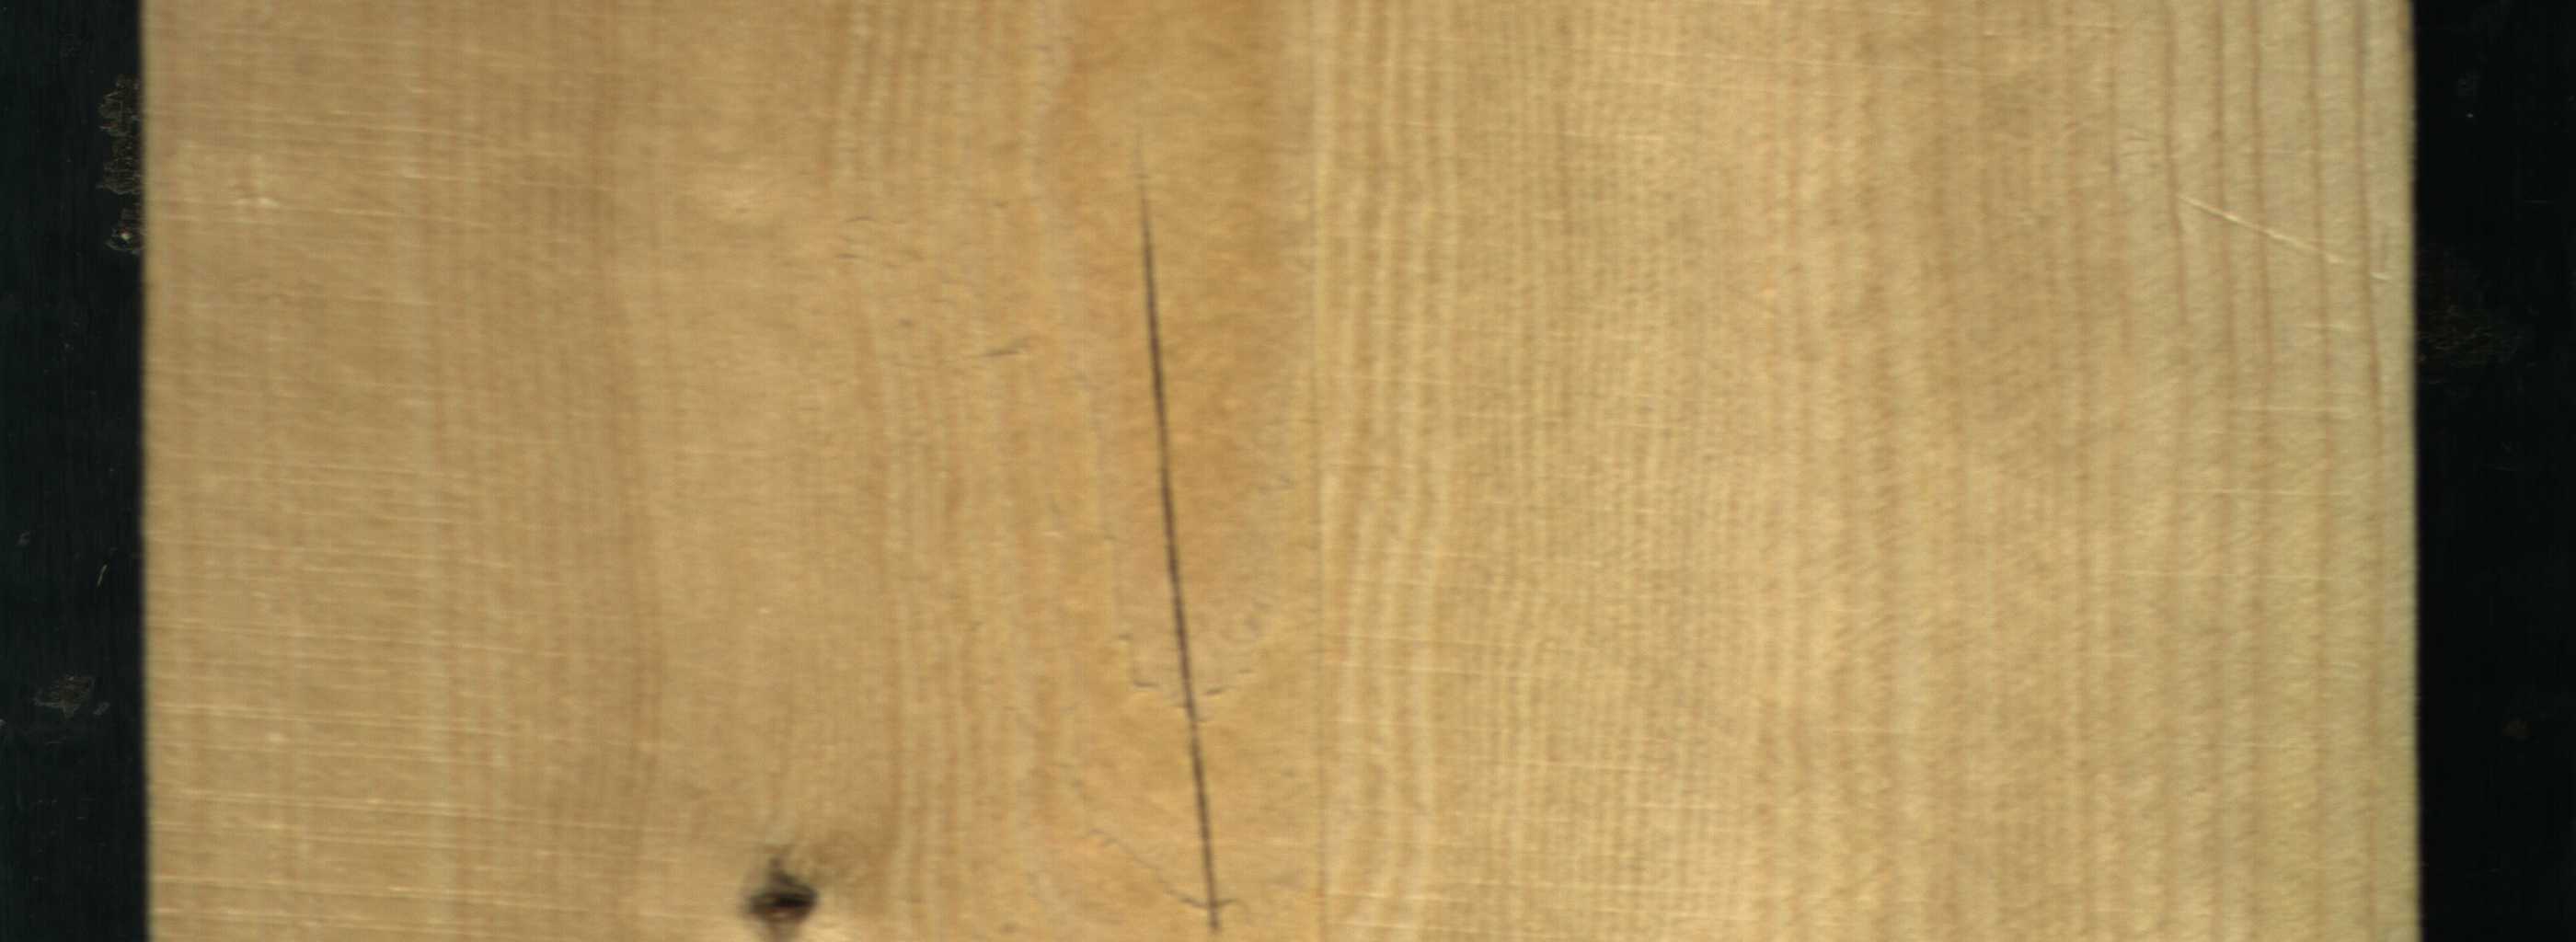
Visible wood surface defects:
Crack
Dead_Knot